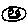
Label: smiley face